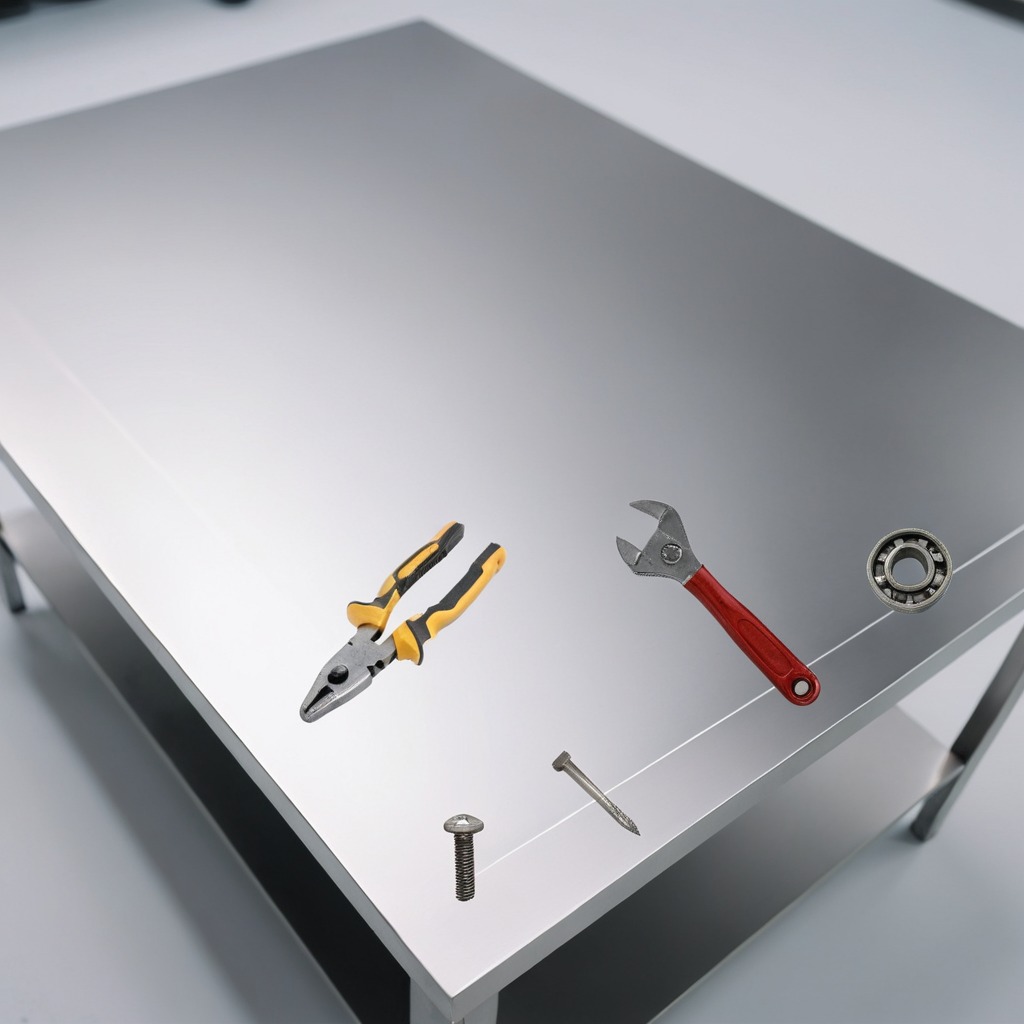
A ball bearing, a machine screw, an iron nail, pliers, and a wrench are lying on the stainless steel table in a high-end prototyping lab.